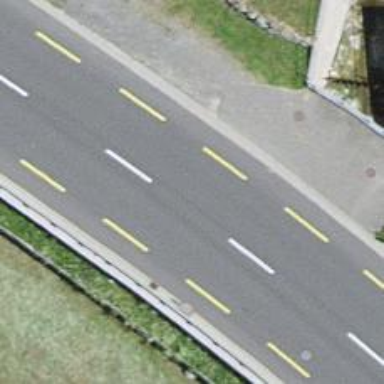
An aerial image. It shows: Primary road with asphalt surface and designated cycle lane.